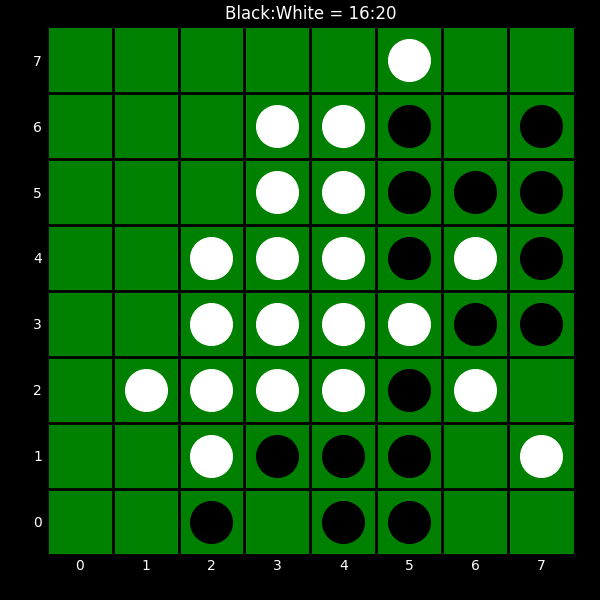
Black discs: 16
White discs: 20